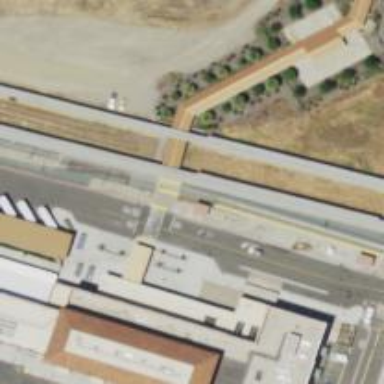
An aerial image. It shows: Busway road.